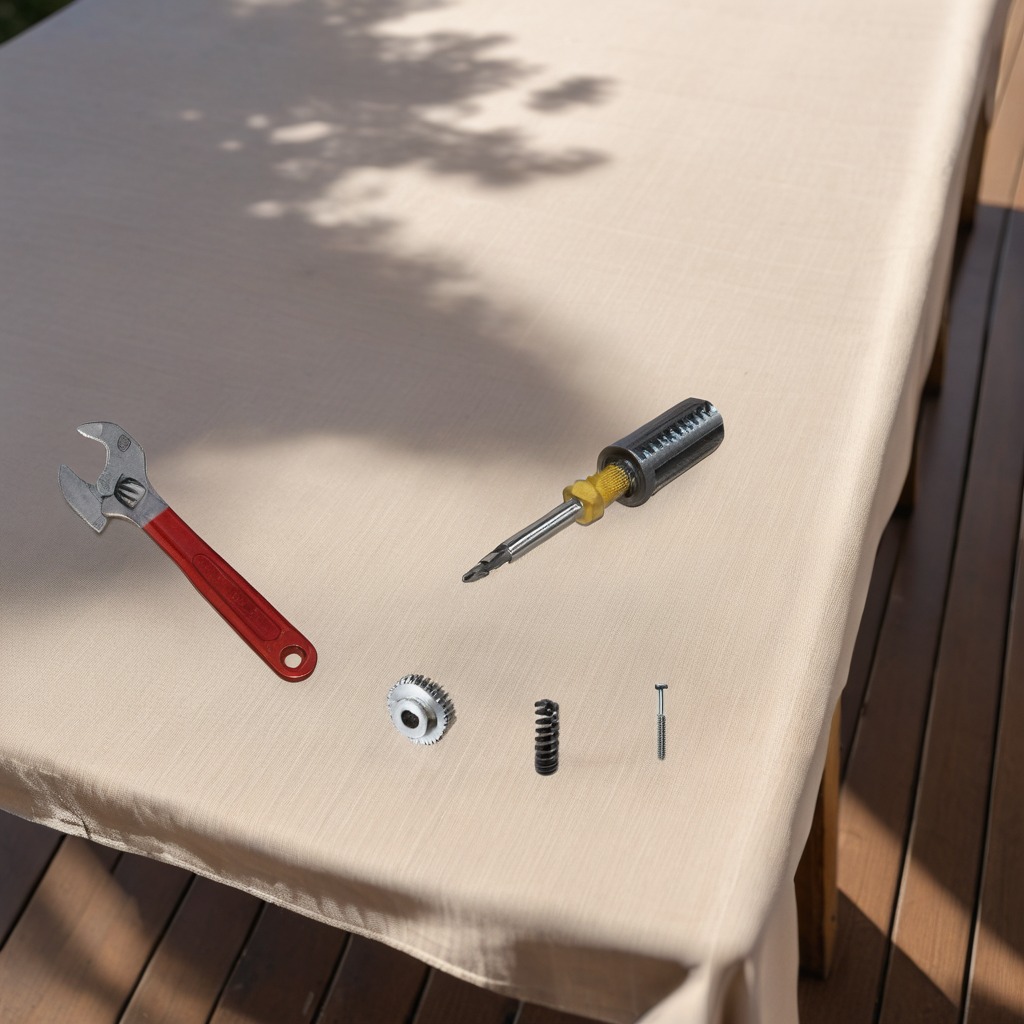
A steel gear with teeth, a metal machine screw, a coiled metal spring, a screwdriver, and a wrench are lying on the wooden table.